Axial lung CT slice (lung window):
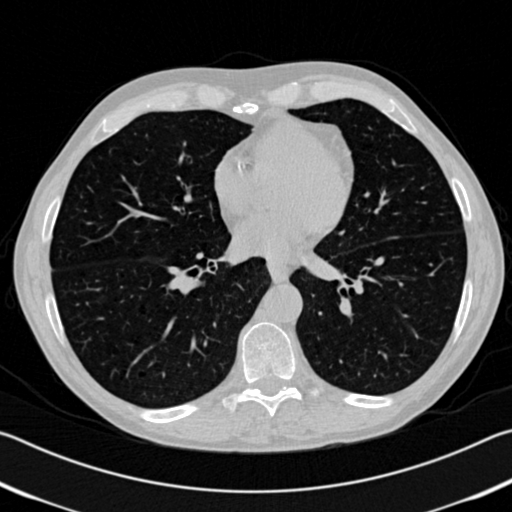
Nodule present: no